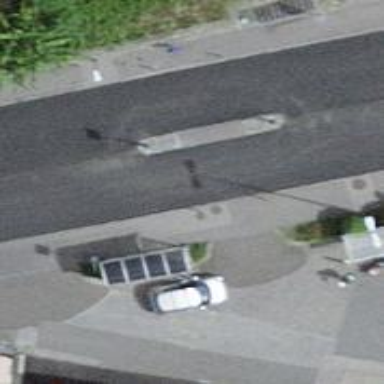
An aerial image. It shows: Bus stop with platform for public transport.